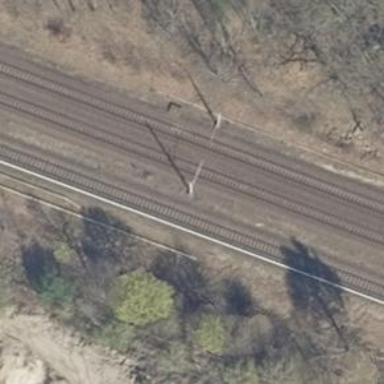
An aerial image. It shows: Milestone along the railway track with catenary mast.